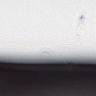
Metastatic tissue present: no